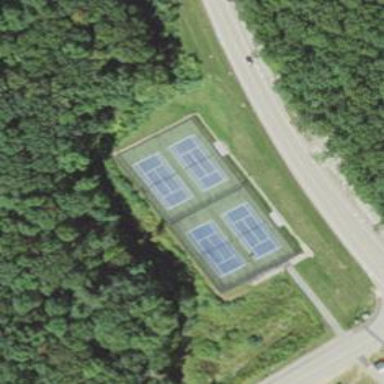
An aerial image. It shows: Tennis court on pitch.